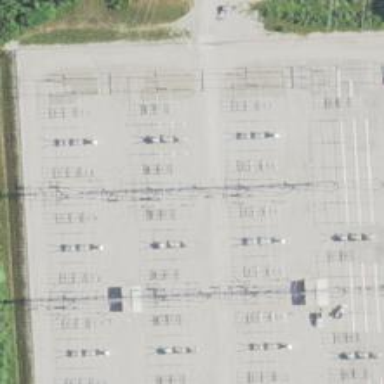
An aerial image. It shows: Switch for power supply.